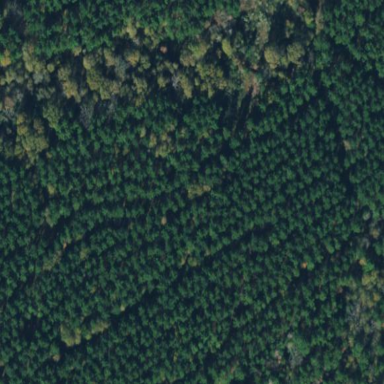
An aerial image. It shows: Forest with evergreen needle-leaved trees.